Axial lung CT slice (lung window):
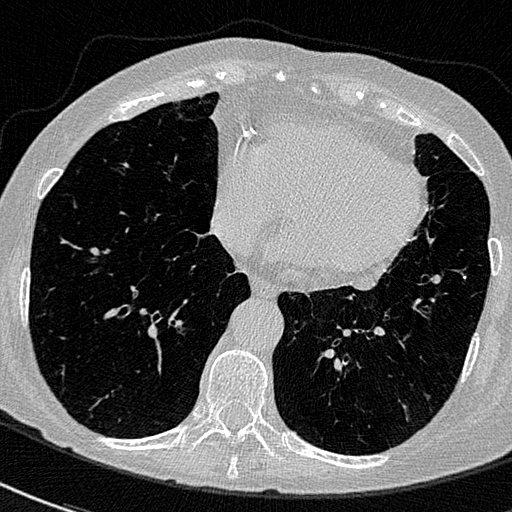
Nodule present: no